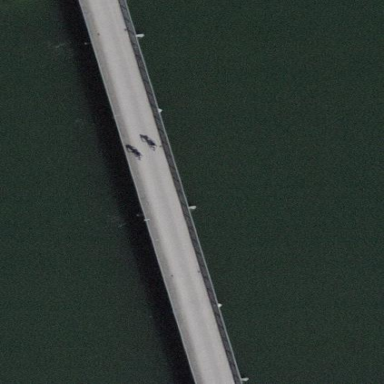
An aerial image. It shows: Concrete bridge constructed by man.